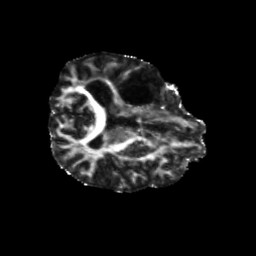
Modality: FA
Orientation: axial
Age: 57
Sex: male
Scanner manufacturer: siemens
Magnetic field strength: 3 T
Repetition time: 5.25 s
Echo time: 0.08 s